Question: I'm working on youtube api wtih JSON . I have not error on code but
why do I see this errors on Log?

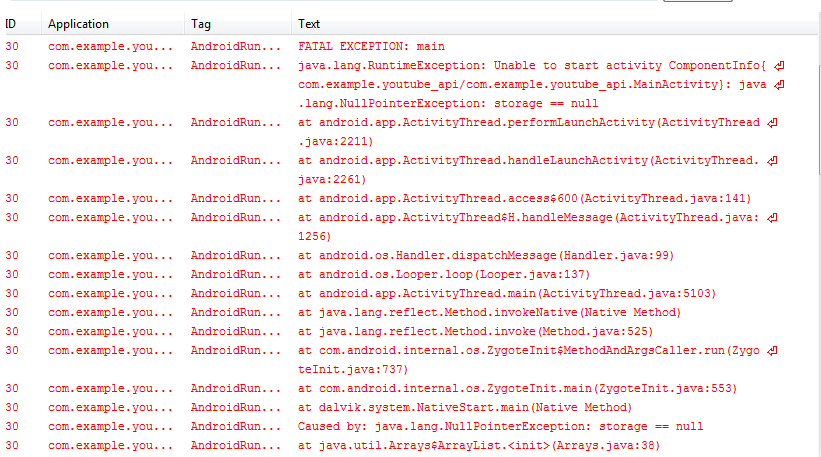
Answer: either you forgot to initialize 'storage' variable or there is null in 'storage' variable. Send me code so i can know well